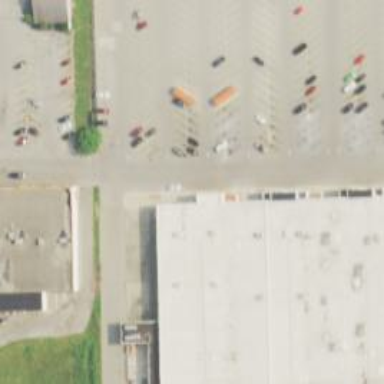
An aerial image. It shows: Supermarket.